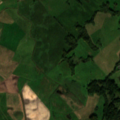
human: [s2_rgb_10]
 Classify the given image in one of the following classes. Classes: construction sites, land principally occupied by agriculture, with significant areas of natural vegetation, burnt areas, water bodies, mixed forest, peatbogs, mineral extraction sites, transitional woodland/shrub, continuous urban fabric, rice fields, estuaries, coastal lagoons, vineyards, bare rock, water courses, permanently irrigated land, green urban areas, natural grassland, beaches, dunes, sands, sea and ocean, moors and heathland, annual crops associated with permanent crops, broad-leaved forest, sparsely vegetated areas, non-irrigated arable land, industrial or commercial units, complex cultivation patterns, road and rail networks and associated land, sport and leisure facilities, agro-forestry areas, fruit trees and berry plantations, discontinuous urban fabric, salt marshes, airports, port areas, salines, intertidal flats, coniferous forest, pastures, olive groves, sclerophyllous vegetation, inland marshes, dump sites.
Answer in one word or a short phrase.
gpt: non-irrigated arable land, pastures, land principally occupied by agriculture, with significant areas of natural vegetation, broad-leaved forest